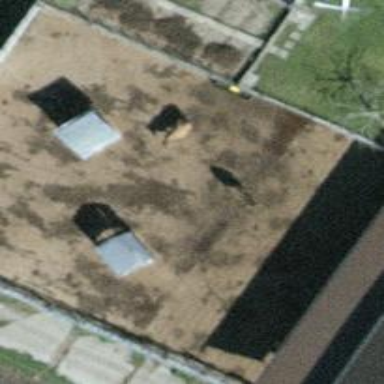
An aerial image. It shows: Farm building.